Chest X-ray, PA view. Patient: 60 years old, sex M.
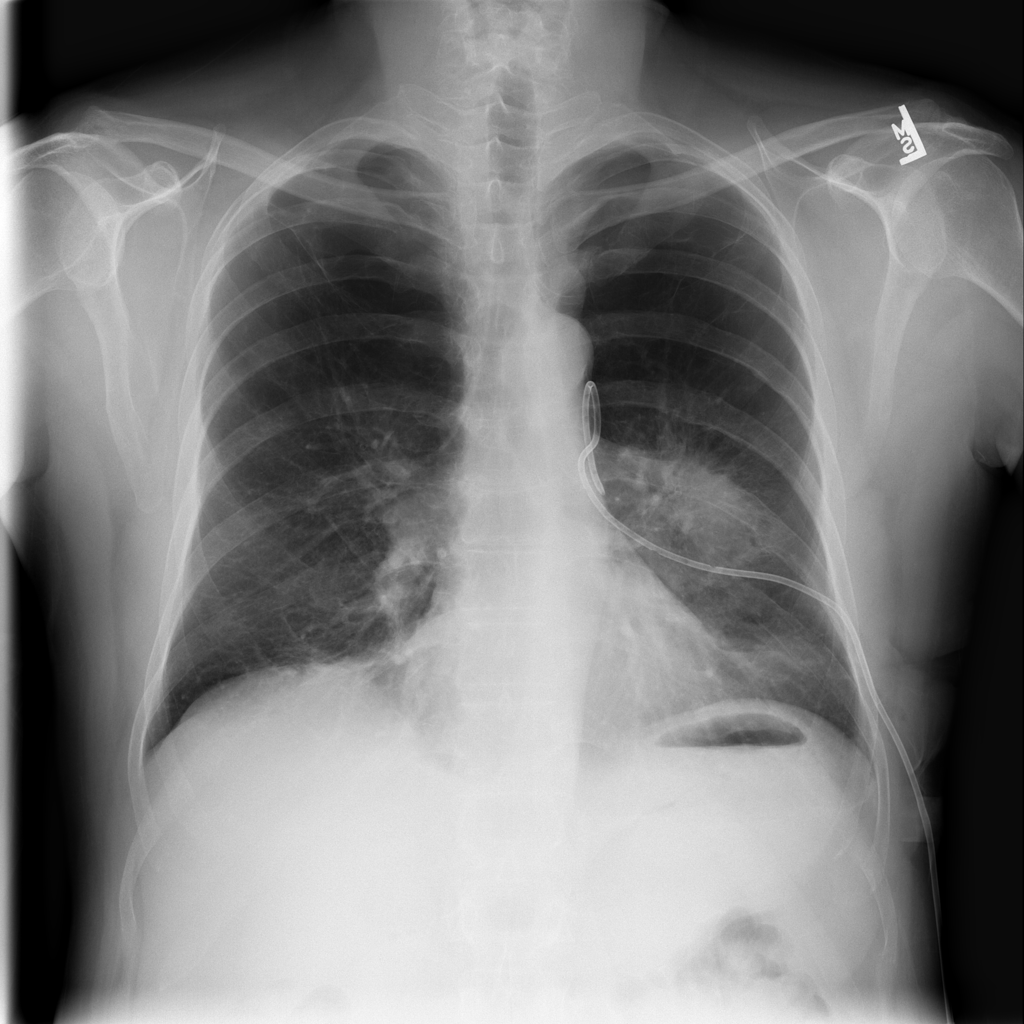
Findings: Mass, Pneumothorax